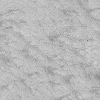
Atmospheric dust classification: not_dusty